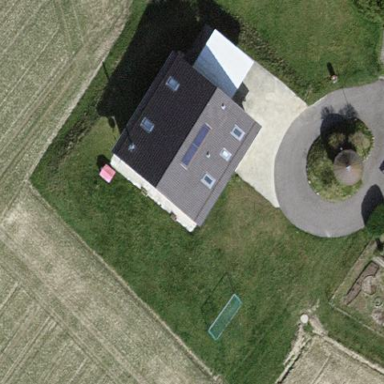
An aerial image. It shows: Simple and straightforward house.